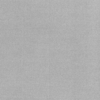
Label: dusty